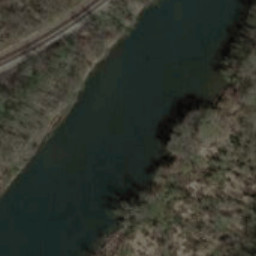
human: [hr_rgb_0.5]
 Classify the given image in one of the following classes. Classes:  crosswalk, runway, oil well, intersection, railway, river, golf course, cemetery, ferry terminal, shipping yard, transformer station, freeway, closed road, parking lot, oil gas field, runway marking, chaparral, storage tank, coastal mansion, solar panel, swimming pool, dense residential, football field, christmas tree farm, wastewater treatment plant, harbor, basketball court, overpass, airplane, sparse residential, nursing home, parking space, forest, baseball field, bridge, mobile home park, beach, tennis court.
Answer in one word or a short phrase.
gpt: river